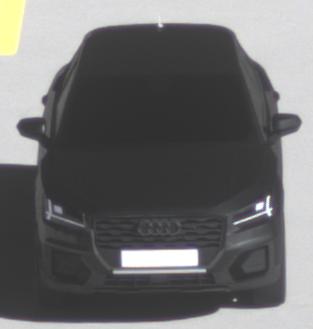
Make: Audi
Model: Q2
Model produced from: 2016
Model produced until: 2020
Doors: 5
Color: black
Road condition: dry road
Daytime: morning or afternoon
Contrast: high contrast